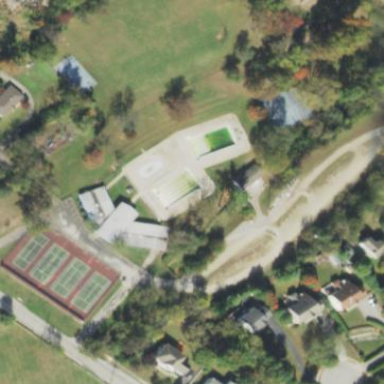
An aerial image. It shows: Sports centre focused on swimming activities.